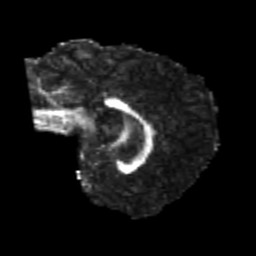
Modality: FA
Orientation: sagittal
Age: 21
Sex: male
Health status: healthy
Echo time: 0.074 s